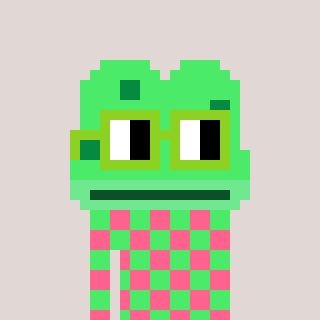
a pixel art character with square light green glasses, a frog-shaped head and a teal-colored body on a warm background